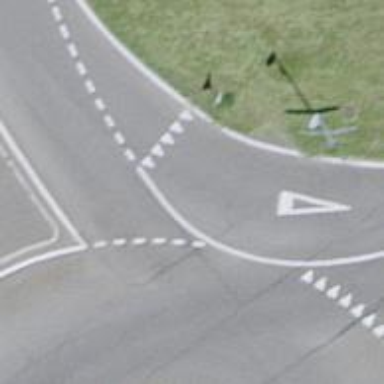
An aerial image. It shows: Road with "give way" sign.